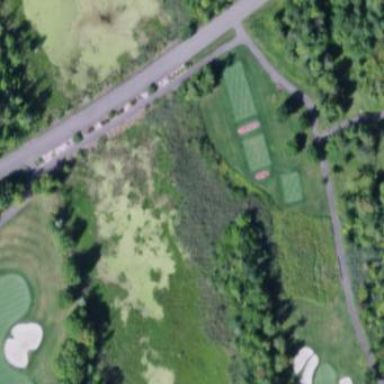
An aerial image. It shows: Rough area on grassy golf course.